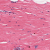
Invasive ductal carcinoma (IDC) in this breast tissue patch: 0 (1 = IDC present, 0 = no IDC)